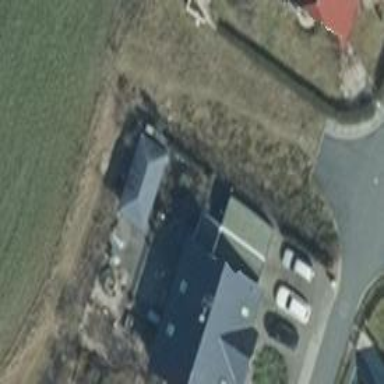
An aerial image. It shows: Residential building.